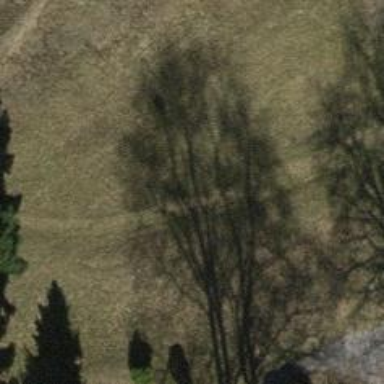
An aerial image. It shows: Grassy path.